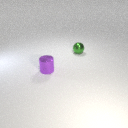
small purple metal cylinder to the left of small green metal sphere